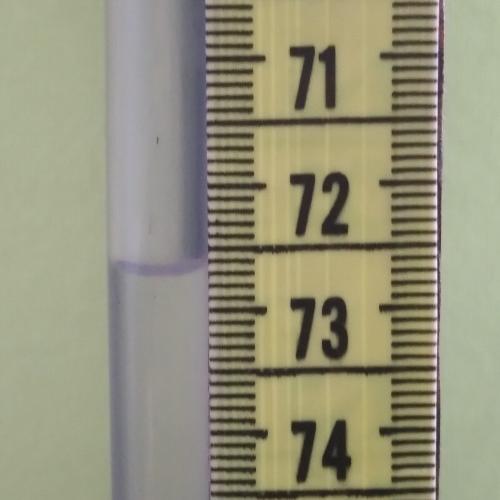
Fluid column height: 72.7 cm